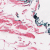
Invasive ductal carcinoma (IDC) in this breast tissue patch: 0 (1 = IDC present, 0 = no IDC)